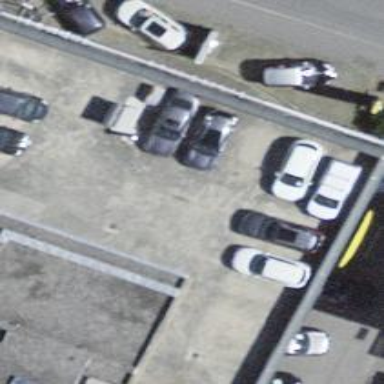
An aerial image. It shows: Car shop.